Here is the raw accelerometer signal from a rotor rig, plotted against time. Determine the machine's mechanical condition. Answer with exactly one of: normal, misalignment, unbalance, looseness.
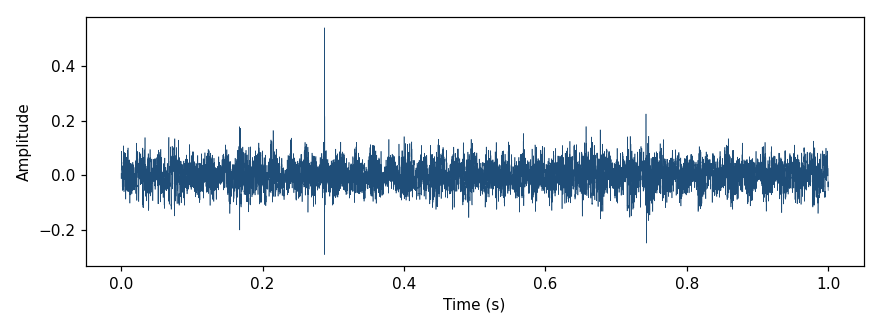
Answer: misalignment